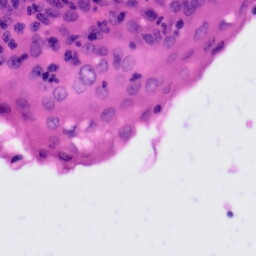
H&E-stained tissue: Tonsil